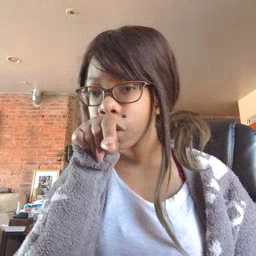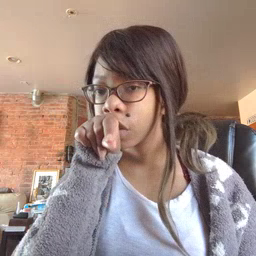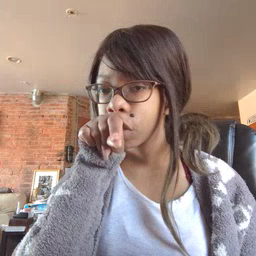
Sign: bird